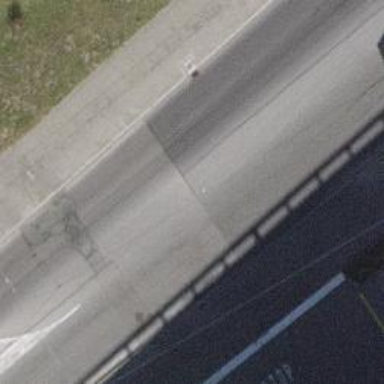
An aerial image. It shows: Primary highway with asphalt surface and sidewalks on both sides.